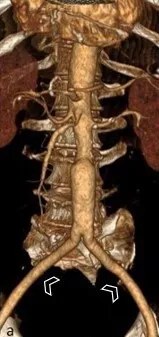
Serial volume-rendered CT images in a frontal view.
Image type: radiology (ct)